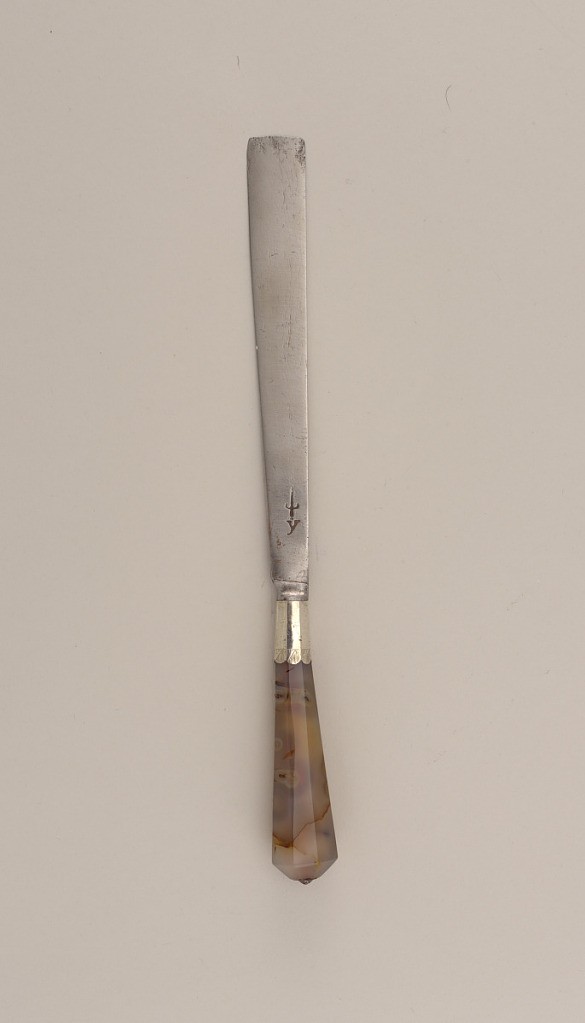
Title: Knife with Eight-Paneled Agate Handle
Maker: William Boswell, active London, late 17th century.
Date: late 17th century
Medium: steel, silver, agate
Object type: knife
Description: One of a set of six knives (1957-29-3-a-f). Each knife with eight-panelled agate handle and scalloped, engraved ferrule below a flaring, square-ended steel blade.